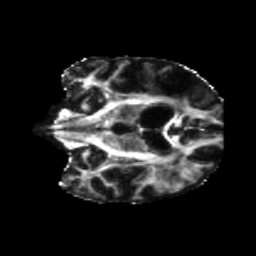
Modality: FA
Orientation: coronal
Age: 69
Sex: male
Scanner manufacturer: siemens
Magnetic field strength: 3 T
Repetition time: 5.25 s
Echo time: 0.08 s